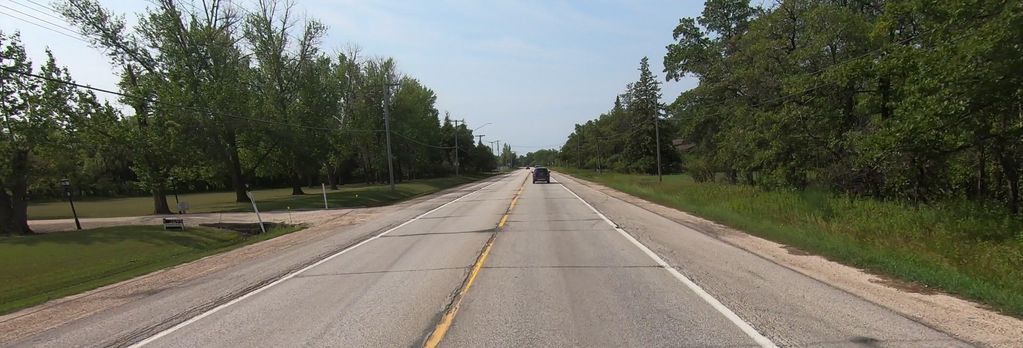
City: winnipeg